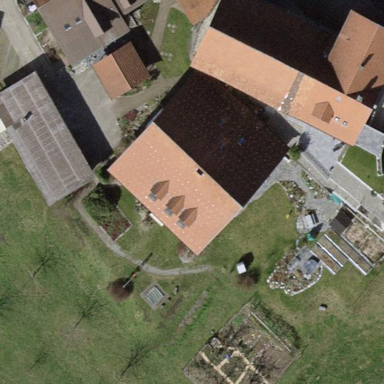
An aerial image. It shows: Building with gabled roof.